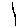
Label: line